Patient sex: M
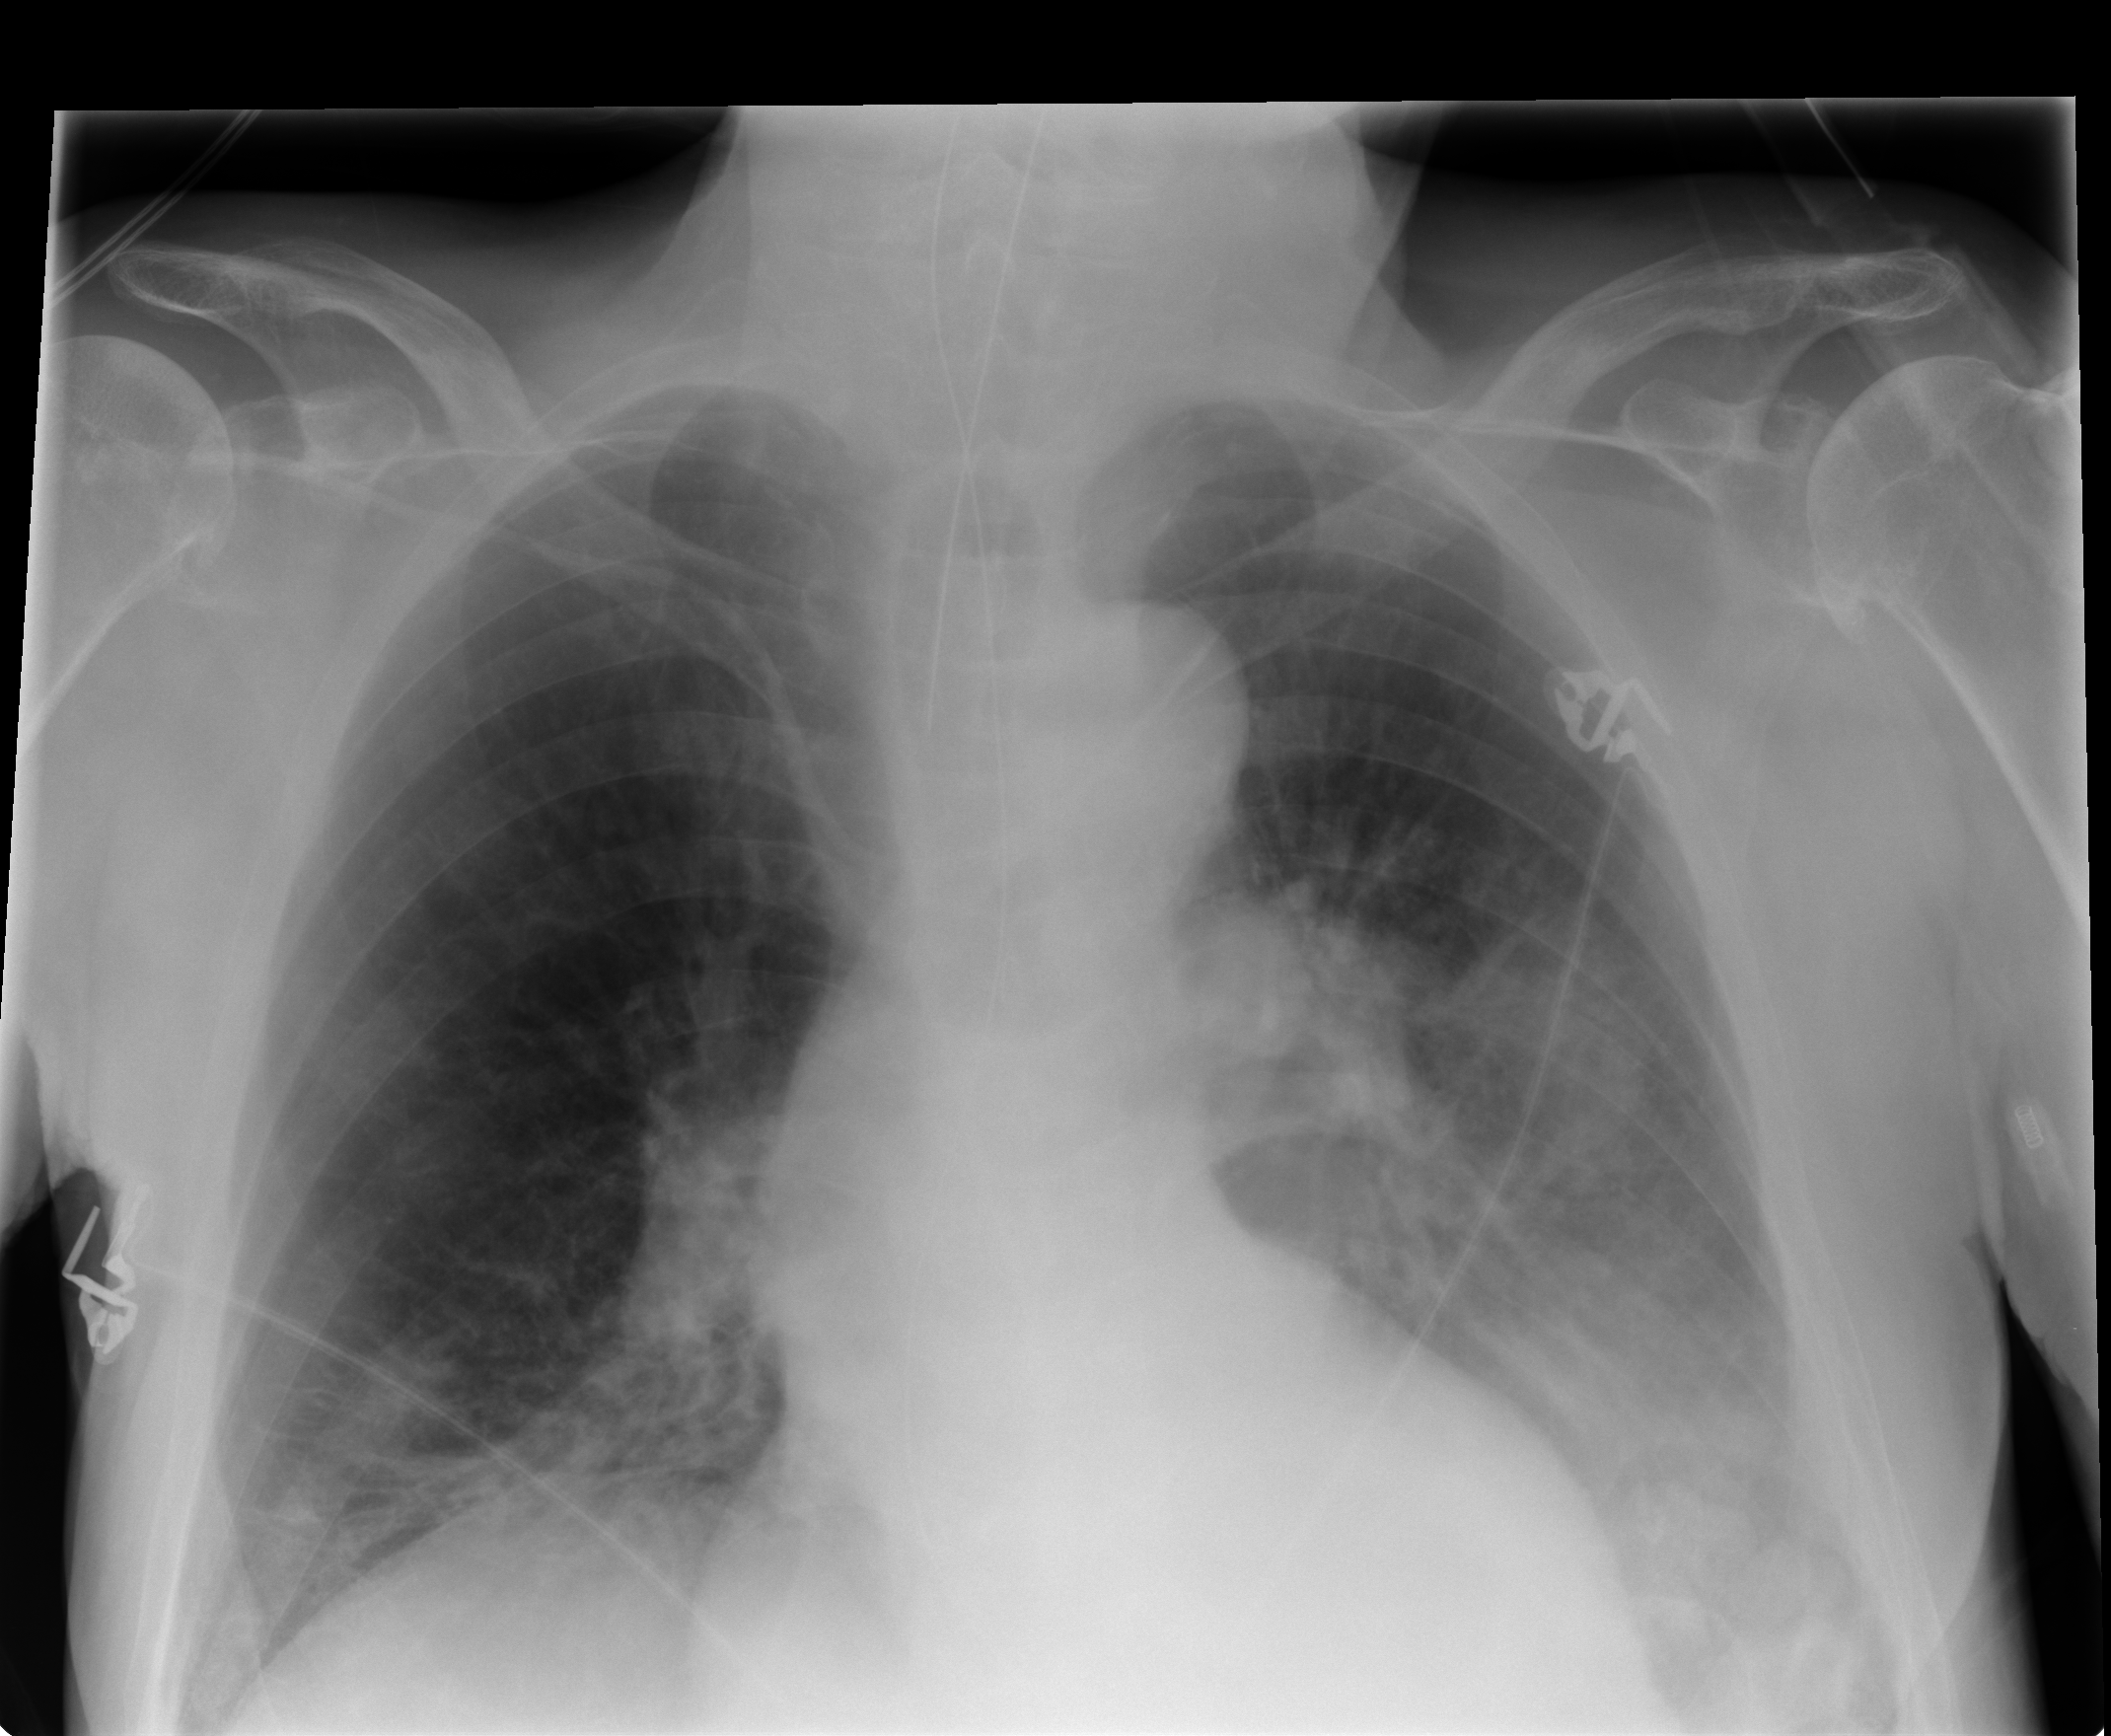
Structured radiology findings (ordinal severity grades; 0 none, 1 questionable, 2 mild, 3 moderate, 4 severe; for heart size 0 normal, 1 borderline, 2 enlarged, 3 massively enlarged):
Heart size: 1
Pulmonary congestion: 1
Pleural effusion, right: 0
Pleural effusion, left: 2
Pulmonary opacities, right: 0
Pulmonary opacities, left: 3
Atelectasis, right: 2
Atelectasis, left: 2